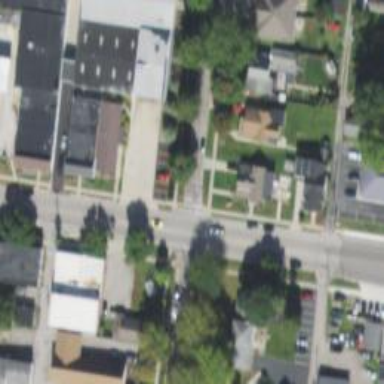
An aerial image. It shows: Neighbourhood with historic district.